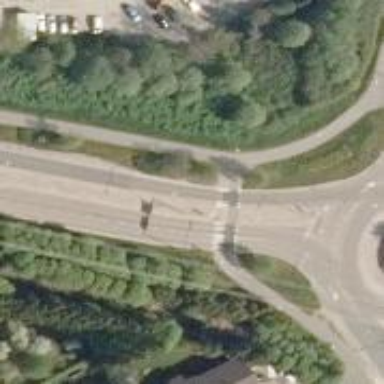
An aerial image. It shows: Road with "give way" sign.